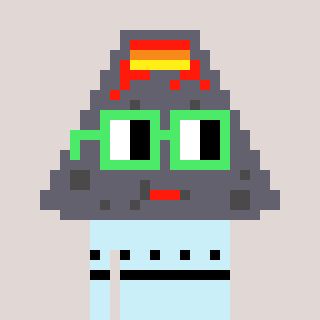
a pixel art character with square light green glasses, a volcano-shaped head and a cold-colored body on a warm background